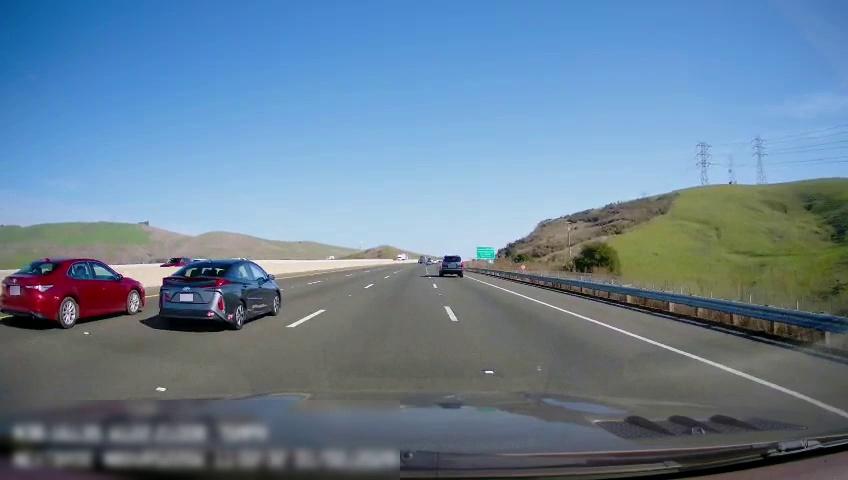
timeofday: Day
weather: Sunny
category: Drivable Space
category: Vehicles | Car
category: Vehicles | Car
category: Vehicles | Car
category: Vehicles | SUV
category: Vehicles | Truck
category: Lanes | Alternate Lane
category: Lanes | Alternate Lane
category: Lanes | Alternate Lane
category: Lanes | Current Lane
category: Lanes | Alternate Lane
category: Traffic | Signs